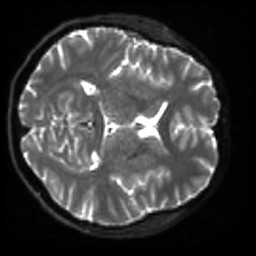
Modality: sbref
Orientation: axial
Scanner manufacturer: siemens
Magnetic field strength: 3 T
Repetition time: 4 s
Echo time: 0.0594 s